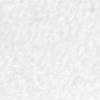
Label: no_change